Question:
I want to hide Date input fields in react date range picker. Currently, I am using DateRangePicker from react-date-range.
scss:
'''
.DateRangePicker {
flex-wrap: wrap;
.rdrDayToday .rdrDayNumber span:after {
background: #EB5A35;
}
}
'''
code:
'''
<DateRangePicker
onChange={item => props.setRange([item.selection])}
ranges={props.range}
months={2}
direction="horizontal"
dragSelectionEnabled={true}
showSelectionPreview={true}
moveRangeOnFirstSelection={false}
className="DateRangePicker"
rangeColors={['#EB5A35', '#EB5A35', '#EB5A35']}
staticRanges={[]}
inputRanges={[]}
/>
'''
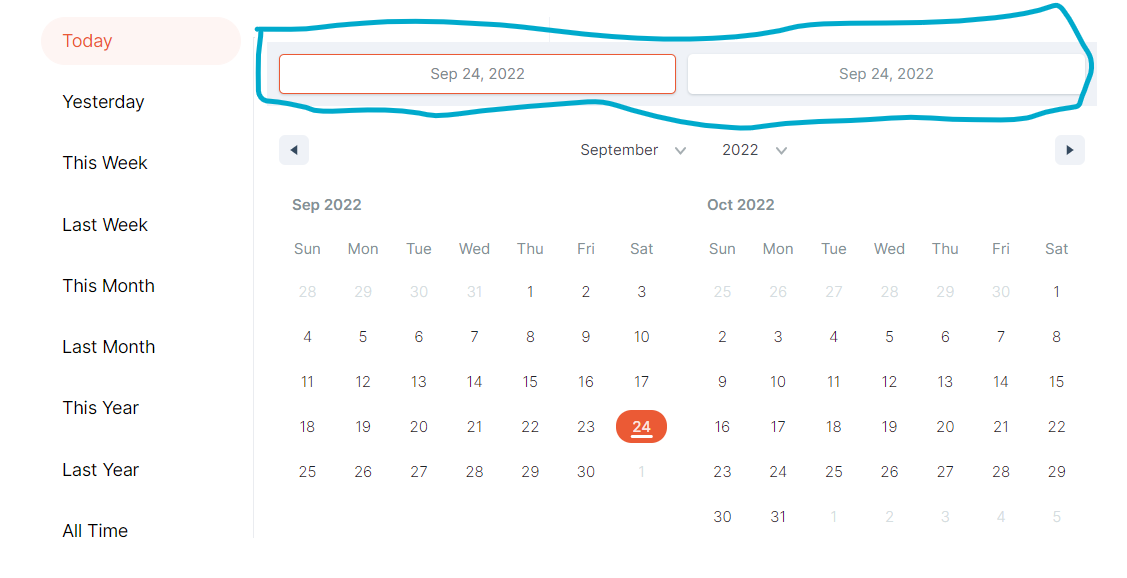
Answer: Add this to your CSS file to hide the field, hope this will help
'''
.rdrDateDisplayWrapper {
display: none;
}
'''
<URL>